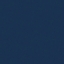
Land use / land cover: SeaLake